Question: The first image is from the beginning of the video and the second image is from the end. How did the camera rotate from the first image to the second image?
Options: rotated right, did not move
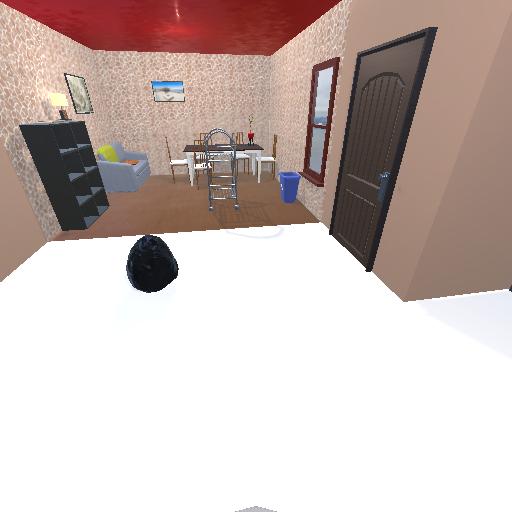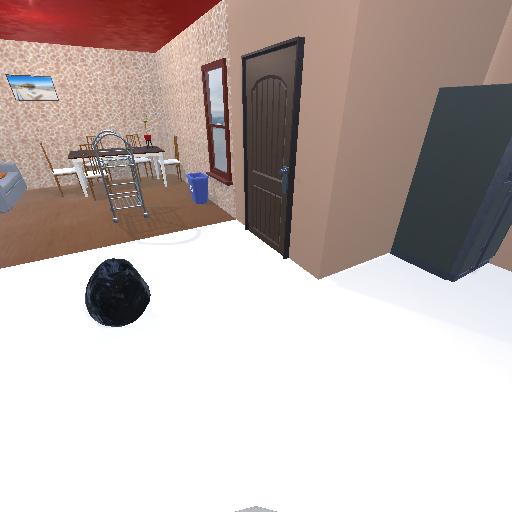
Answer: rotated right